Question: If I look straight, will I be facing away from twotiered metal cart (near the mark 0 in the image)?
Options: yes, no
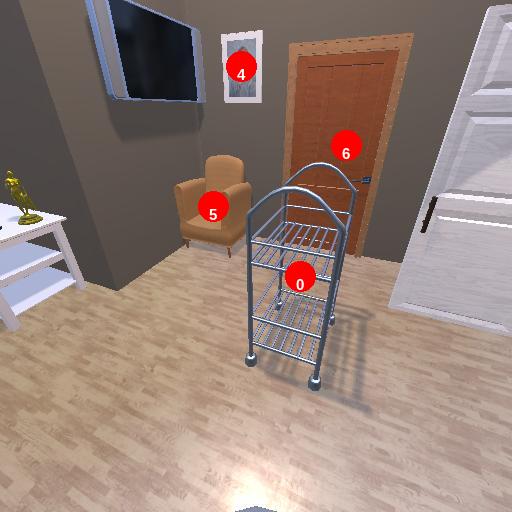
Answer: yes